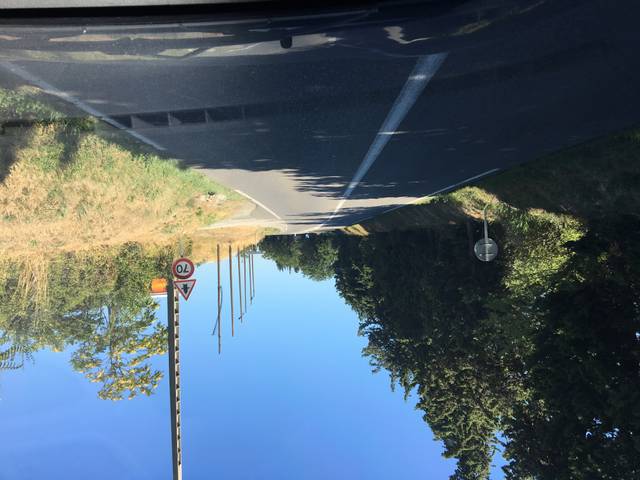
Region: France
Coordinates: 44.146, 4.841